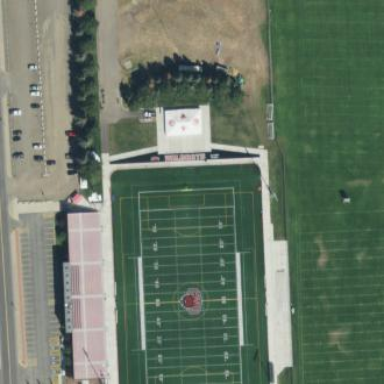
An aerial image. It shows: Pitch for American football.